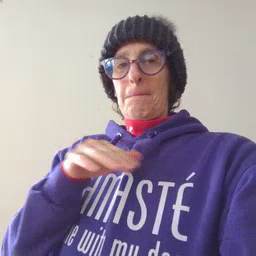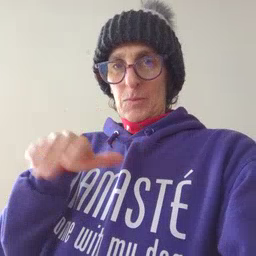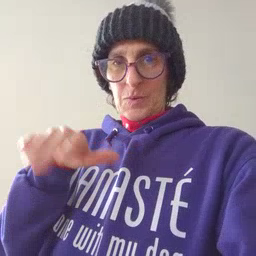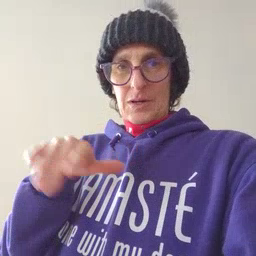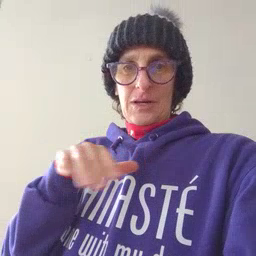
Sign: pool